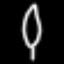
Label: leaf